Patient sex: M
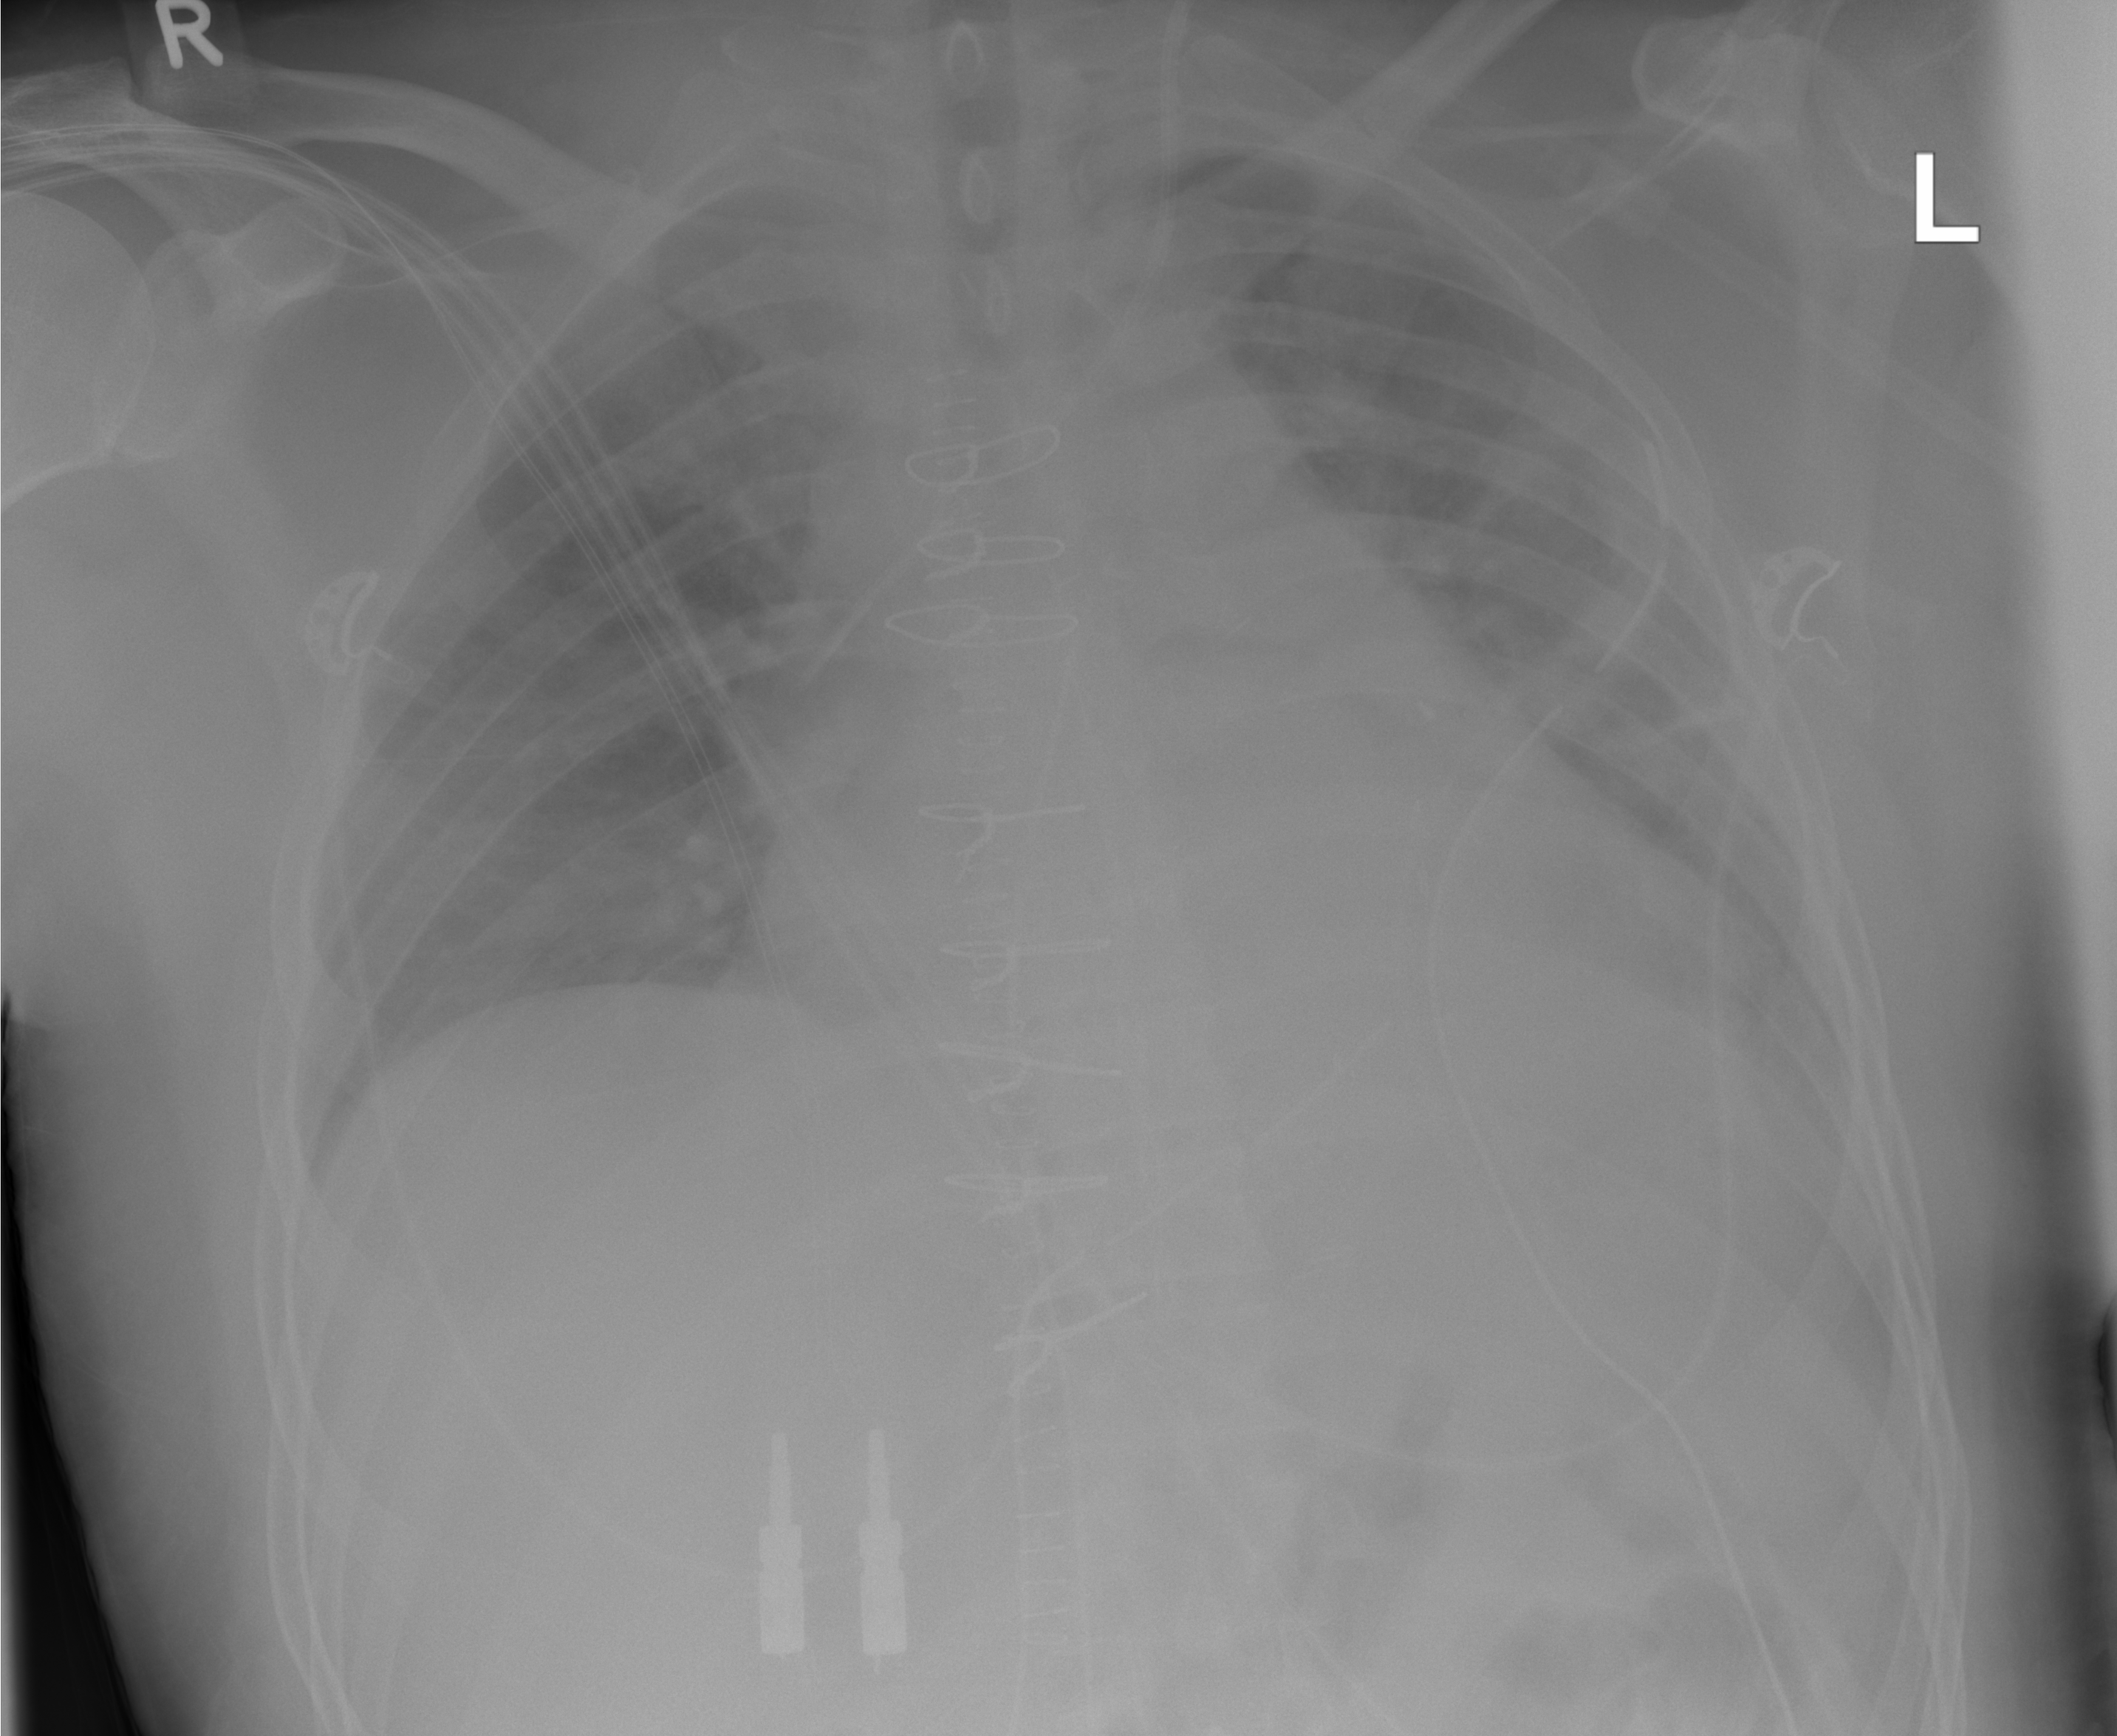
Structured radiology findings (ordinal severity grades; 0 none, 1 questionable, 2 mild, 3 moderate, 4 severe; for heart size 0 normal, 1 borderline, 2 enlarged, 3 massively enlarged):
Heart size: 2
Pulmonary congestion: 0
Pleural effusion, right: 0
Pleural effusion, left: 2
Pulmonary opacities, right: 0
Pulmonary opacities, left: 0
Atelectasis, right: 0
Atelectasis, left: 2